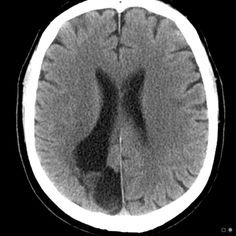
Label: notumor